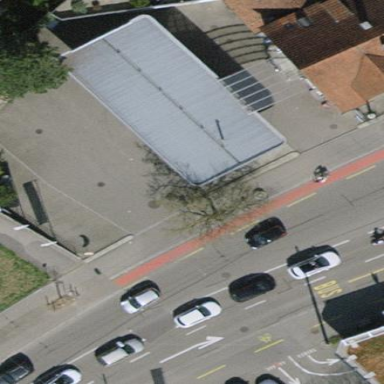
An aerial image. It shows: Flat roof building which serves as fuel station.